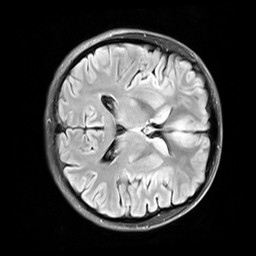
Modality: FLAIR
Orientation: axial
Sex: female
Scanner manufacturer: siemens
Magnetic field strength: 3 T
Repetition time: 10 s
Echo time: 0.09 s